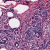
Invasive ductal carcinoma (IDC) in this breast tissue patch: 1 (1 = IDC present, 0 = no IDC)